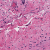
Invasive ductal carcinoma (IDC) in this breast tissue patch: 0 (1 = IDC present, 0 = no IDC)